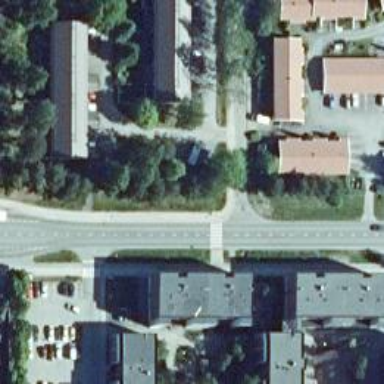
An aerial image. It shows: Marked asphalt cycleway with crossing.